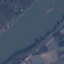
Land use / land cover: River